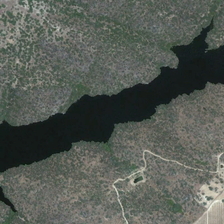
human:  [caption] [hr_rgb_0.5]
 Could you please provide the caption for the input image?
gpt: many small green trees are scattered in two sides of a river .

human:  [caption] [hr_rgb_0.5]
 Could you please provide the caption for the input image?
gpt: many small green trees are scattered in two sides of a river .

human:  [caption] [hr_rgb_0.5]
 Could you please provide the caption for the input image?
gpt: many small green trees are scattered in two sides of a river .

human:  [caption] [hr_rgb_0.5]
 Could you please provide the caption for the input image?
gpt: many small green trees are scattered in two sides of a river .

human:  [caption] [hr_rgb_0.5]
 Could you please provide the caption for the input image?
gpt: many small green trees are scattered in two sides of a river .